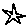
Label: star